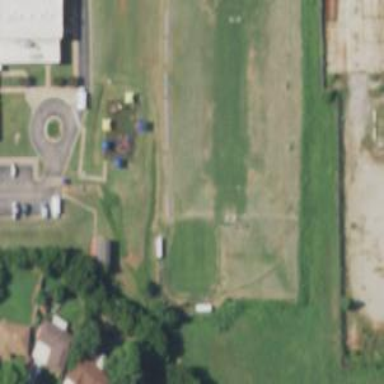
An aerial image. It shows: Soccer pitch for leisureland activities.